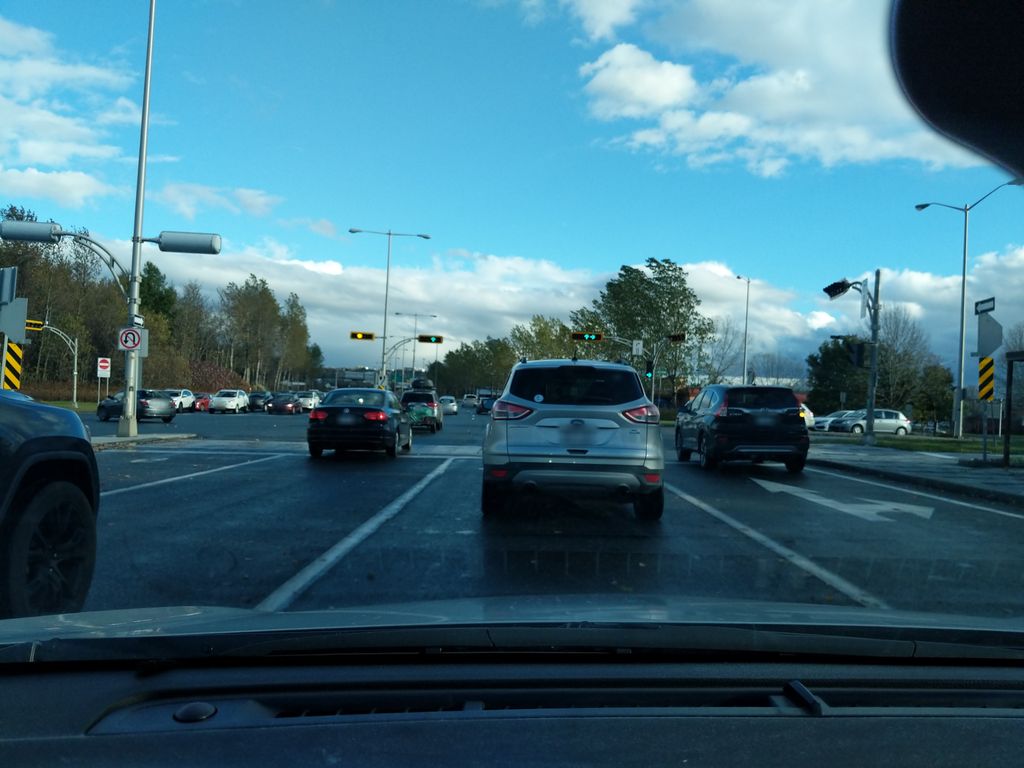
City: quebec_city